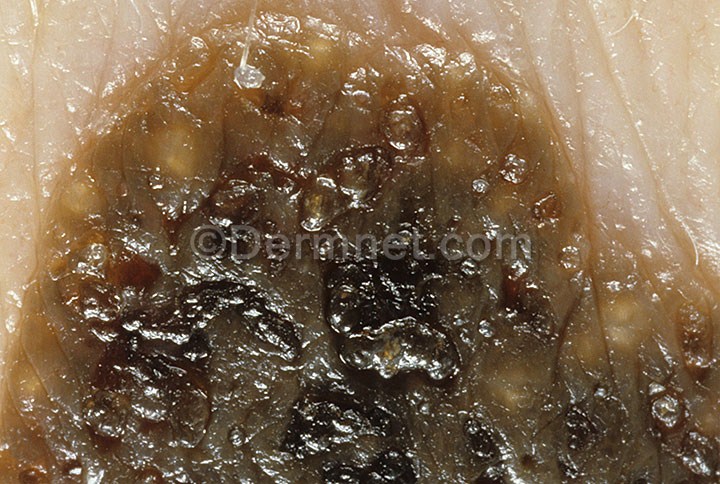
Disease: Seborrheic Keratoses and other Benign Tumors